Interaction volume radius: 5 \u00c5
Interaction volume height: 20 \u00c5
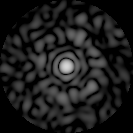
Disorder parameter: 0.8221